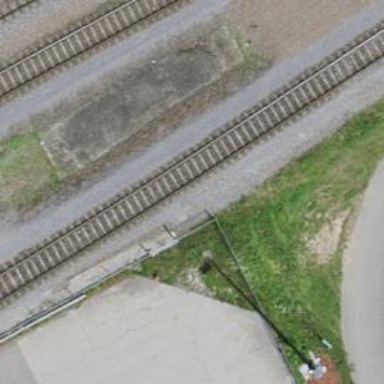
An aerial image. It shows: Rail spur service.